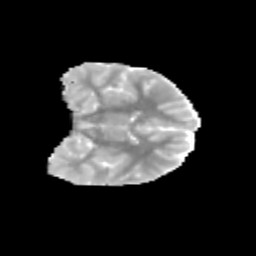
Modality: MD
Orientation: coronal
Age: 12
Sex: female
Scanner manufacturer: siemens
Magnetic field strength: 3 T
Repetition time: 3.8 s
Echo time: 0.07 s